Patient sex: F
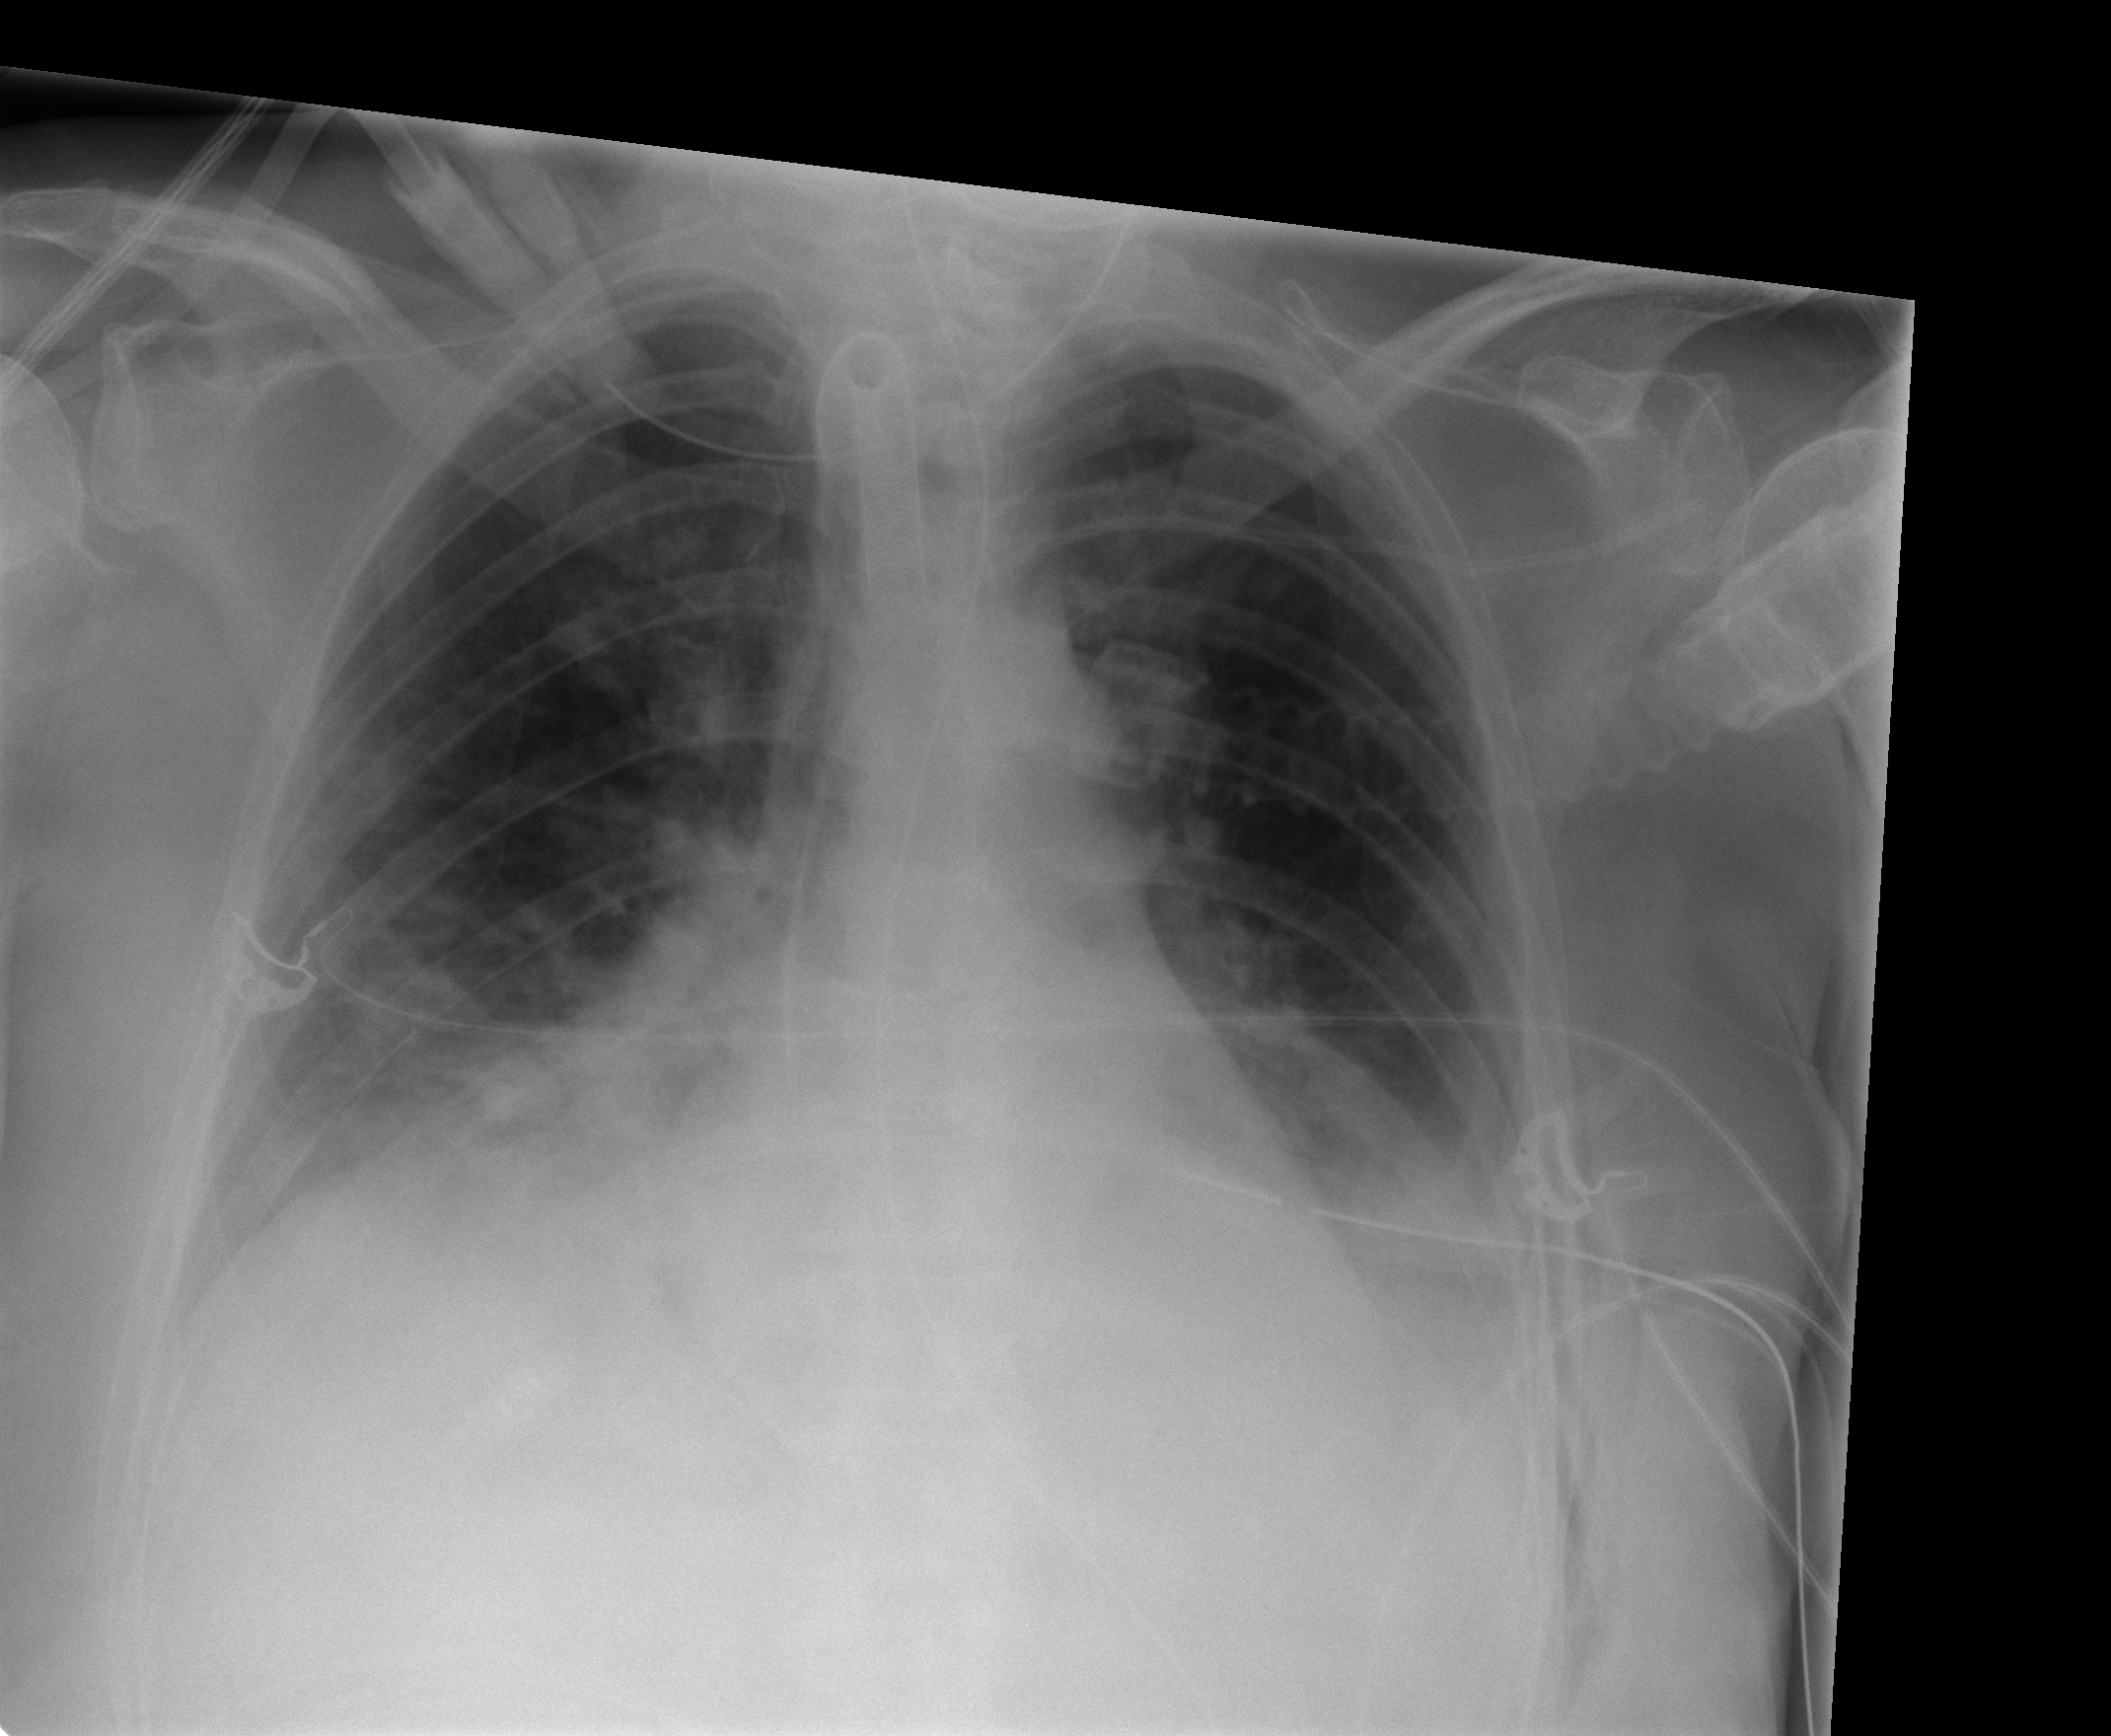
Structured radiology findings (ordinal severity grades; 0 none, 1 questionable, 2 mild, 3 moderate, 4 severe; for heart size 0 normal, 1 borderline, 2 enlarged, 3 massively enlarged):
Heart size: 0
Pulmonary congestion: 0
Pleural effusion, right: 2
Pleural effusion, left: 2
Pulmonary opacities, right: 3
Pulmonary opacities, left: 2
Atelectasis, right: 2
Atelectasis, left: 2